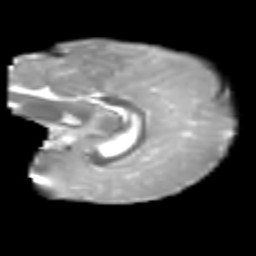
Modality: T2w
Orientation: sagittal
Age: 7
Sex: male
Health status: healthy